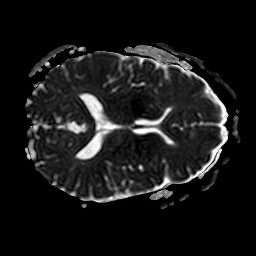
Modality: ADC
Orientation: axial
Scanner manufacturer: philips
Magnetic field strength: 3 T
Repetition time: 3.778 s
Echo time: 0.06073 s